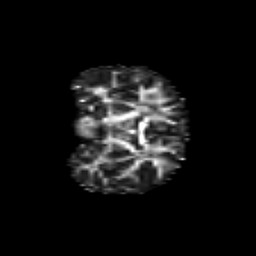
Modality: FA
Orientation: coronal
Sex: female
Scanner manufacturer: siemens
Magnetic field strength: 3 T
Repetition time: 5 s
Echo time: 0.071 s